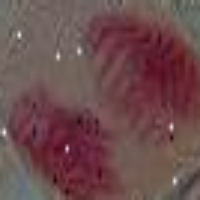
Label: anaphase